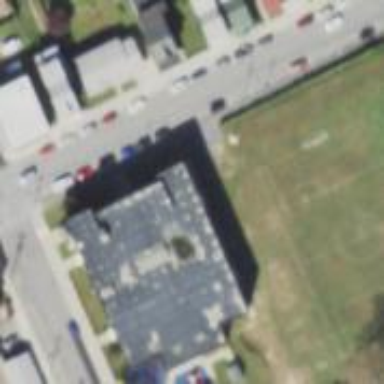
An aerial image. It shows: Community centre building.